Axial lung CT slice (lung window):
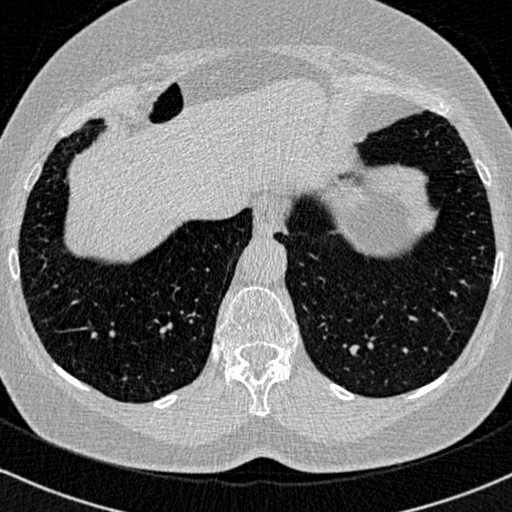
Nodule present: no